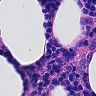
Metastatic tissue present: no